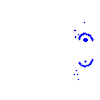
Particle: pion